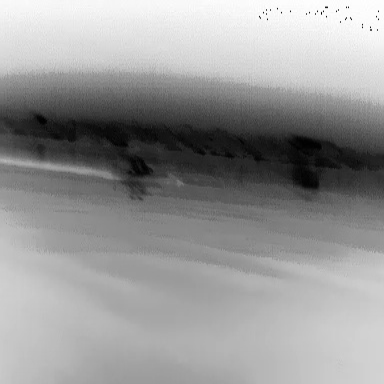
There is a canoe in the infrared image.